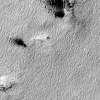
Atmospheric dust classification: not_dusty